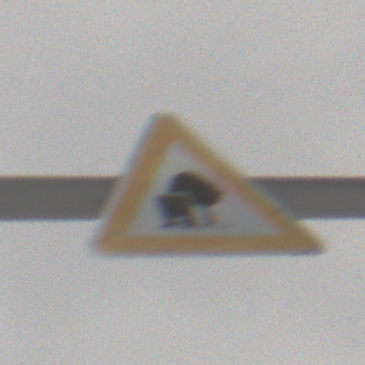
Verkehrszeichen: UnzureichendesLichtraumprofil
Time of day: MorningAfternoon
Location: Outdoor (Nature)
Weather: Overcast
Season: Winter
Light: Natural